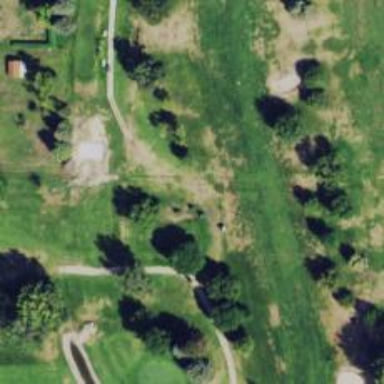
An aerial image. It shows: Path used for both walking and golf.